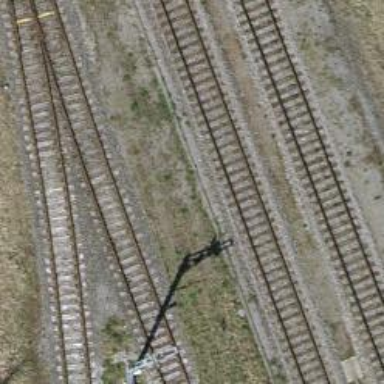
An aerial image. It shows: Single-track electrified railway yard with contact line electrification.